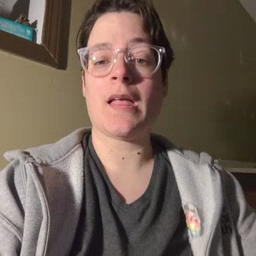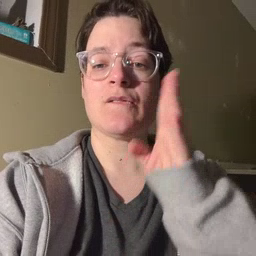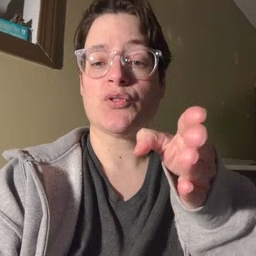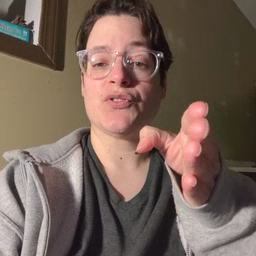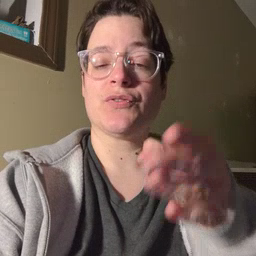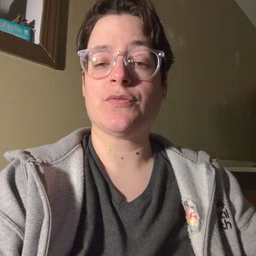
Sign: after